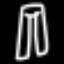
Label: pants